Question: I am trying to do a left-byte shift on a list.
But it is not working properly.
'''
def left_byte_shift(w3):
temp = w3
x=0
a = (len(w3)-1)
print("a=",a)
for i in reversed(range(len(w3))):
if i == a: #3
w3[x] = temp[a]
else: #2,1,0
print(w3[i],temp[i+1])
w3[i] = temp[i+1]
print(w3[i],temp[i+1],'
')
return w3
'''

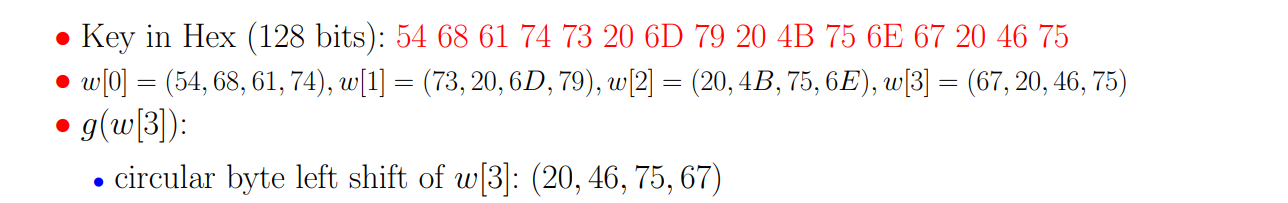
Answer: I think this is what you're looking for?
'''
w = [1, 2, 3, 4]
w[-1], w[:-1] = w[0], w[1:]
print(w) # [2, 3, 4, 1]
'''
It's not exactly a left "byte" shift, more like a left element shift.